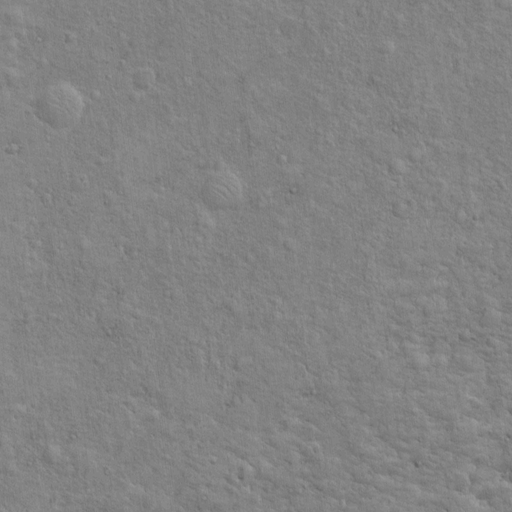
Classes present: Background